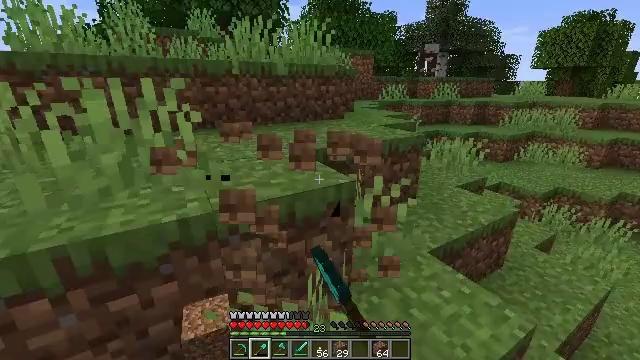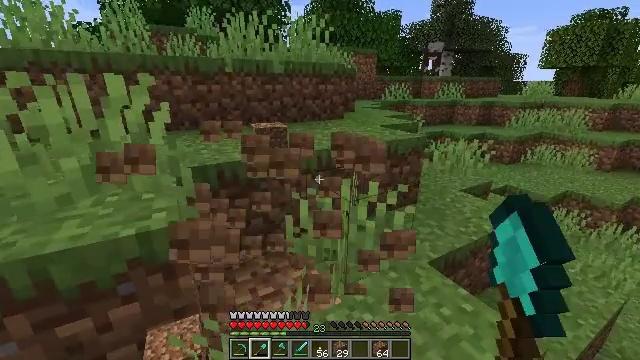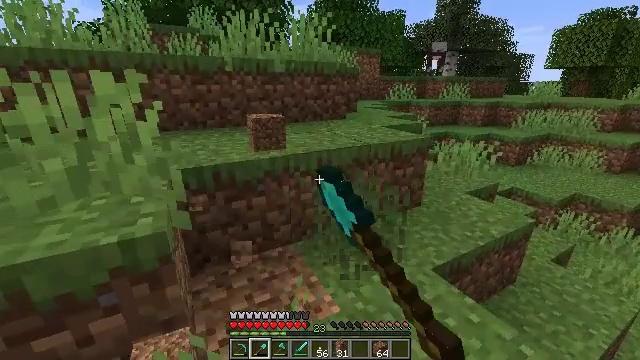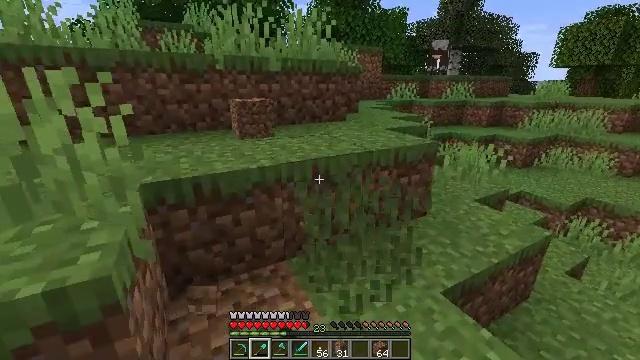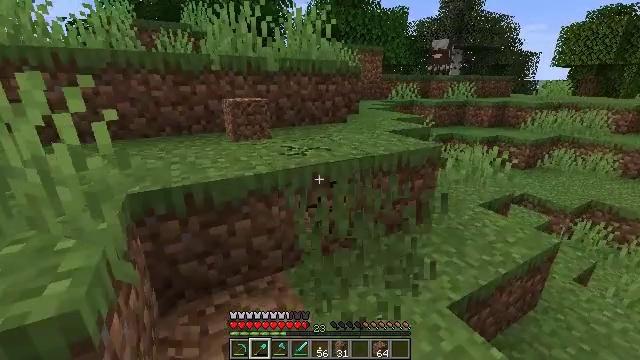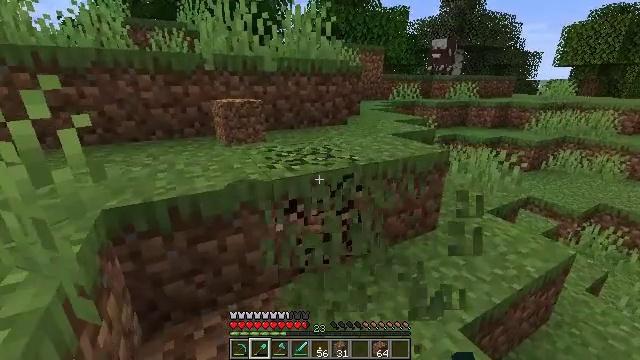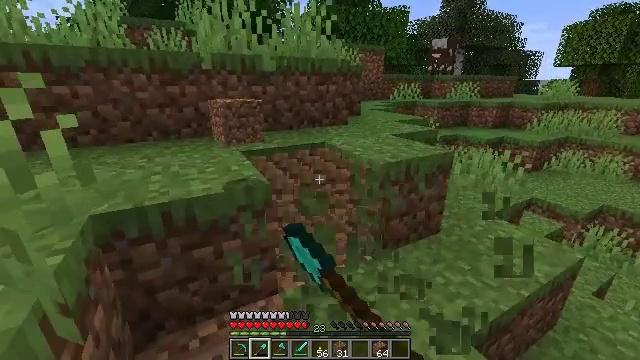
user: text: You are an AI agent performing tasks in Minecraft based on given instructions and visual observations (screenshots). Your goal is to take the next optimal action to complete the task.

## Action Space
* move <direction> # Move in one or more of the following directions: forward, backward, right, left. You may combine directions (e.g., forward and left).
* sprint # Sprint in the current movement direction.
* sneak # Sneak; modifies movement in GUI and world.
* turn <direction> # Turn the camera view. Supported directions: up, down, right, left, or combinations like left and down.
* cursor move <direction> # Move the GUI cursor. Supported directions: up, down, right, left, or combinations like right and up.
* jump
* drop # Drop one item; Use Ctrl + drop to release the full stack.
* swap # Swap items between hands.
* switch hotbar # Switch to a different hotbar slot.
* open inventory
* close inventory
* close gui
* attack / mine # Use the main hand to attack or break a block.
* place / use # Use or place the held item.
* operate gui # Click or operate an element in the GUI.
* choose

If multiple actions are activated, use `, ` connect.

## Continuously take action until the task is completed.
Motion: motion action
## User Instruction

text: Gather grass by holding the left mouse button.
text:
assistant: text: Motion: move forward, attack / mine
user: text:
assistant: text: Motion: move forward, attack / mine
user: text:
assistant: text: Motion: move forward, attack / mine
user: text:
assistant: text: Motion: move forward, attack / mine
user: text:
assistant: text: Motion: attack / mine
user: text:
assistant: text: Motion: attack / mine
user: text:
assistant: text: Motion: attack / mine